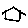
Label: house